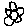
Label: flower